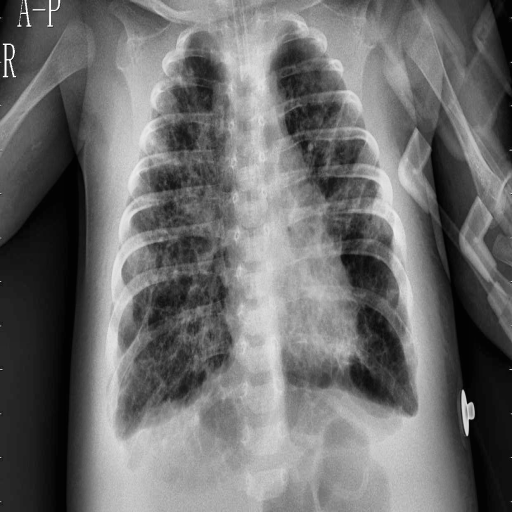
Finding: PNEUMONIA